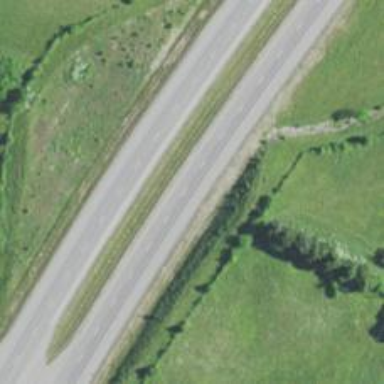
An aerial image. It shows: Trunk highway.